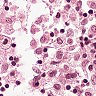
Metastatic tissue present: no